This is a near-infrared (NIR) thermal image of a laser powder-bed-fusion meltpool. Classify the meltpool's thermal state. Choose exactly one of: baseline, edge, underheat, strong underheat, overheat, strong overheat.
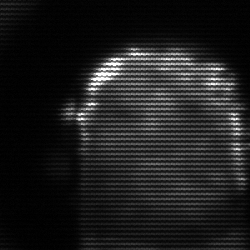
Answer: strong underheat